Interaction volume radius: 10 \u00c5
Interaction volume height: 30 \u00c5
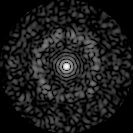
Disorder parameter: 0.8258